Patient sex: M
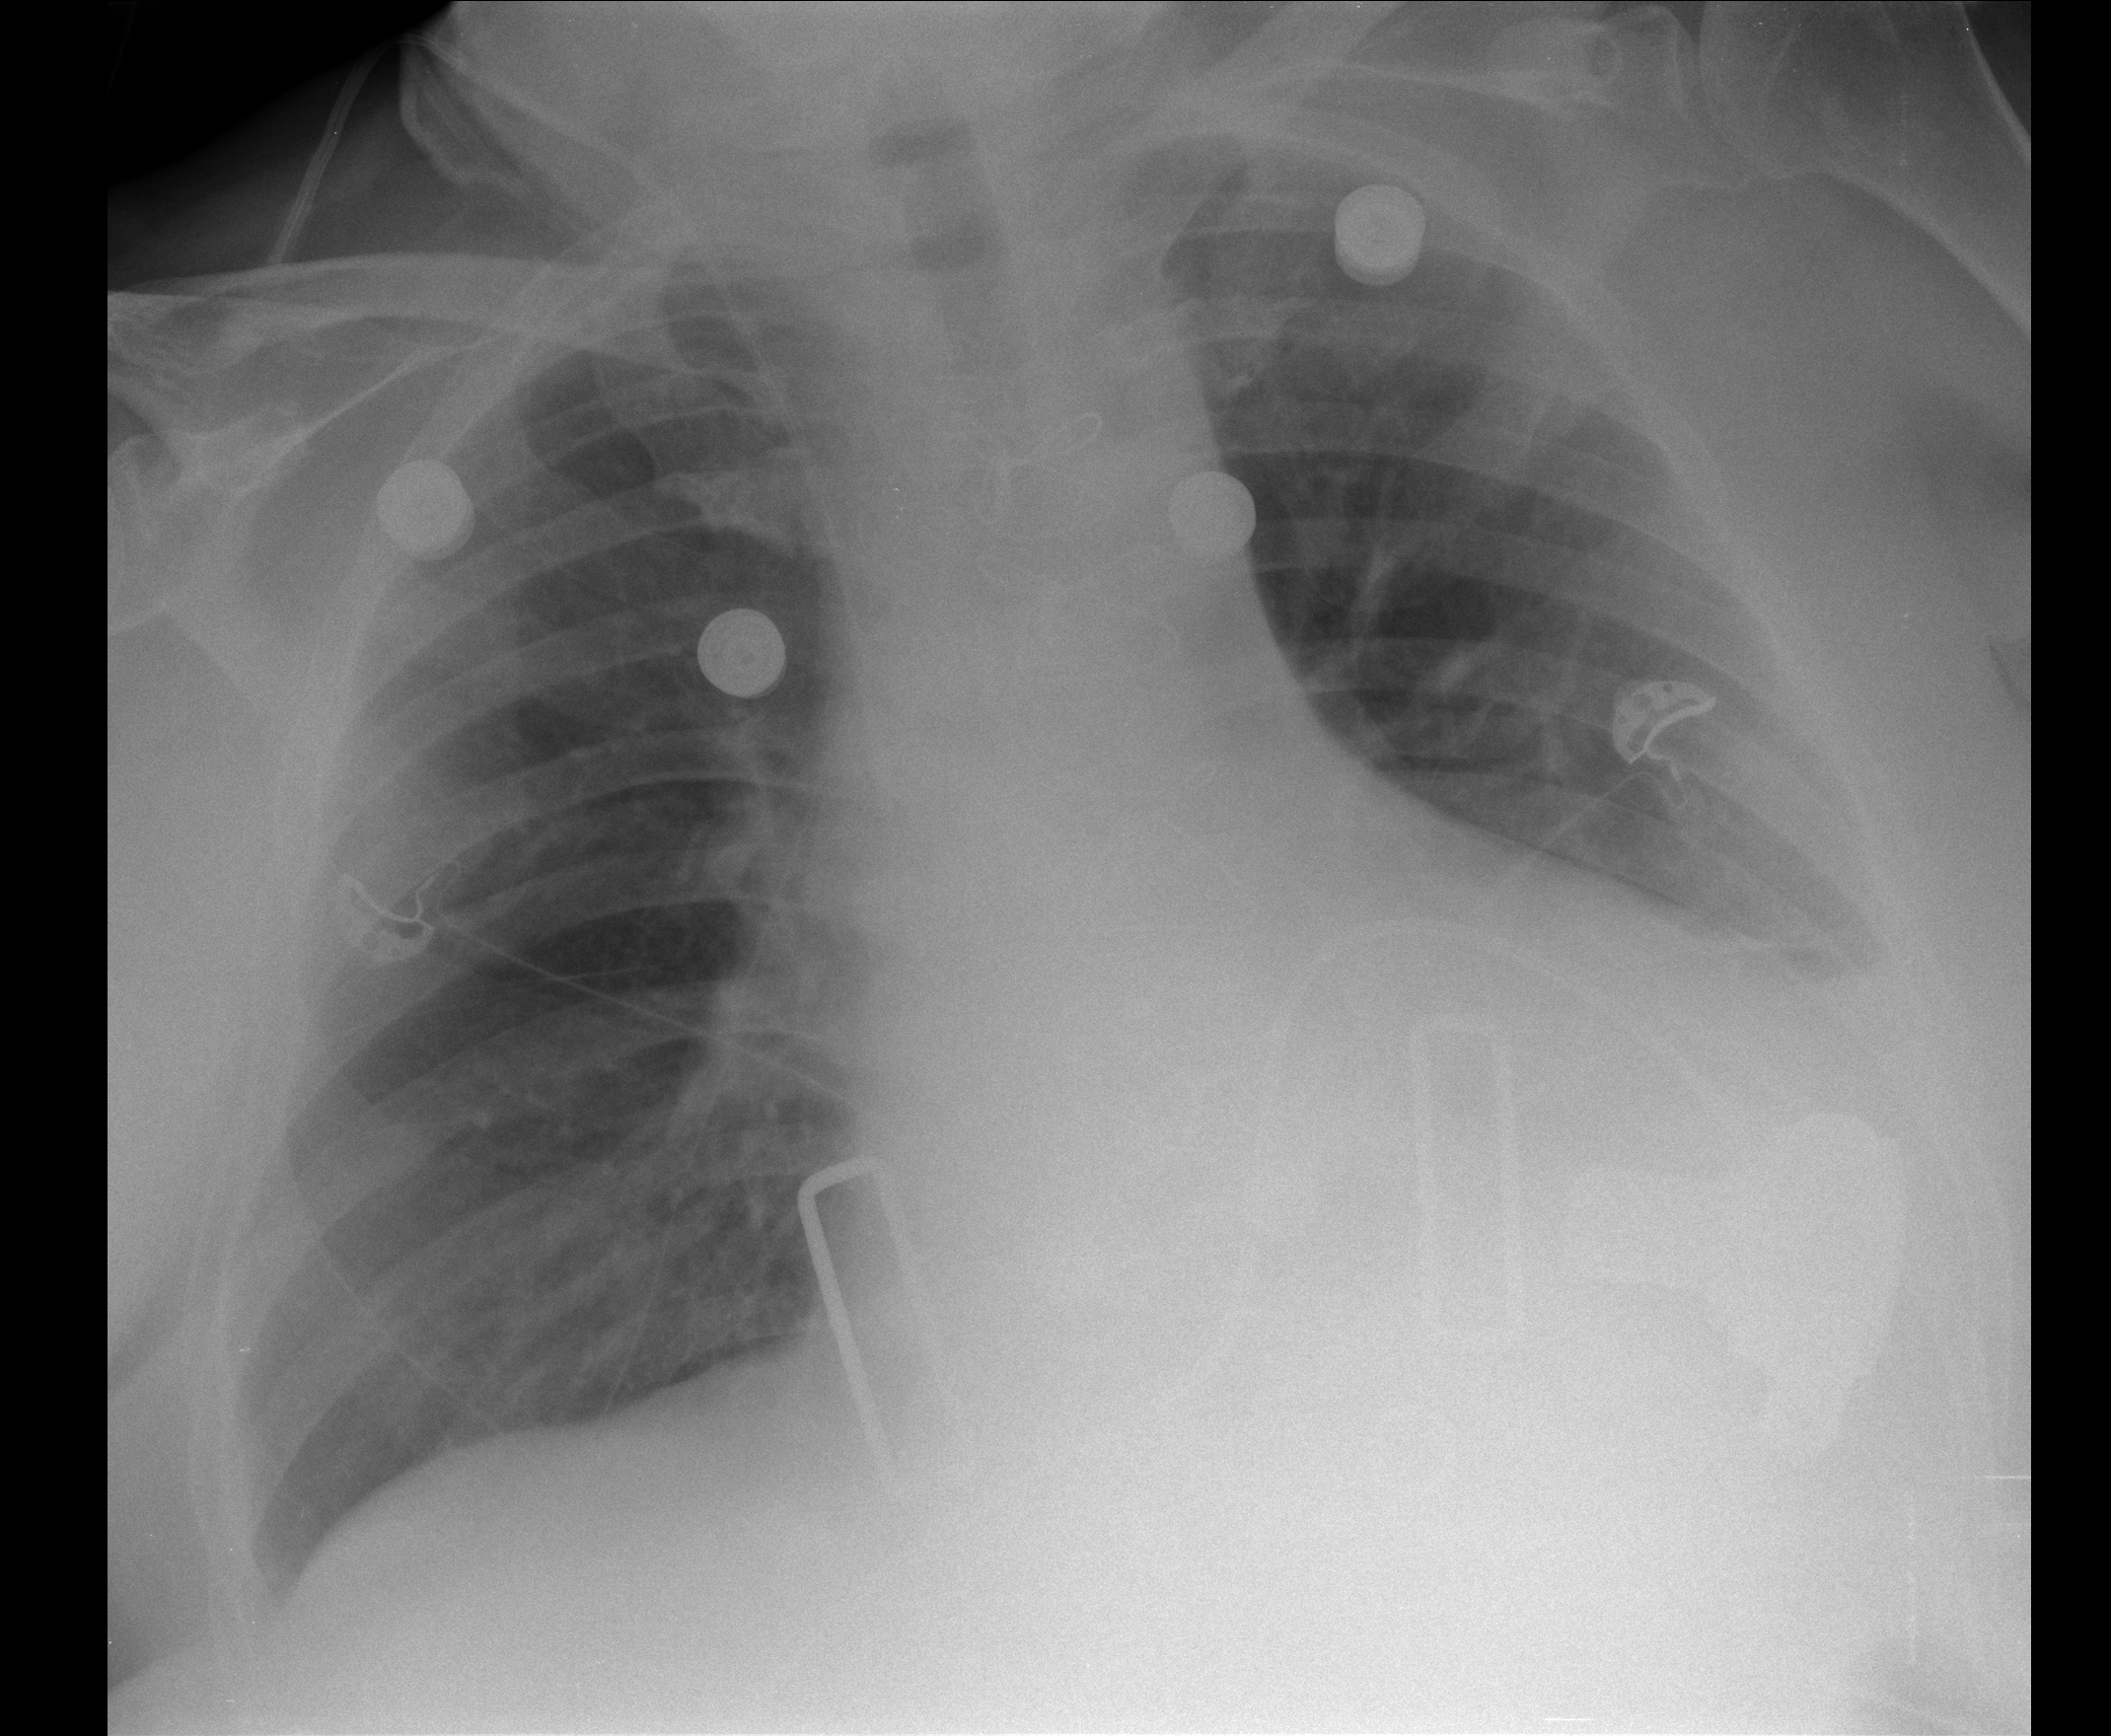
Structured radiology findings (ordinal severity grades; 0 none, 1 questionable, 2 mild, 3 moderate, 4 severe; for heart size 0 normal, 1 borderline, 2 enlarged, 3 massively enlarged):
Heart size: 2
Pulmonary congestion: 1
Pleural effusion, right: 0
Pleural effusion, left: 2
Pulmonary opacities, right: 0
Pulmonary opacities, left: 0
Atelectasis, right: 1
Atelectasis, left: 2